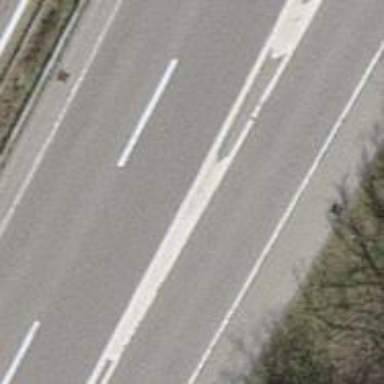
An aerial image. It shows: Asphalt motorway link.